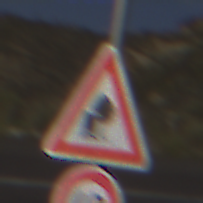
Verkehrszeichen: UnzureichendesLichtraumprofil
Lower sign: Geschwindigkeit60
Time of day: MorningAfternoon
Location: Outdoor (RoadRail)
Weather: PartlyCloudy
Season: NotSpecified
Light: Natural